Question: I'm looking for a library providing the three main social media sharing buttons in a unified style, a little like the following image:

Are there (GitHub?) projects providing out-of-box unified social media buttons?
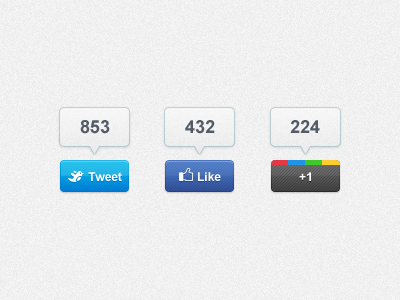
Answer: <URL> -- this plugin providing social buttons in unified style. It is not exact the same style as on the image, but it can be easily customized.